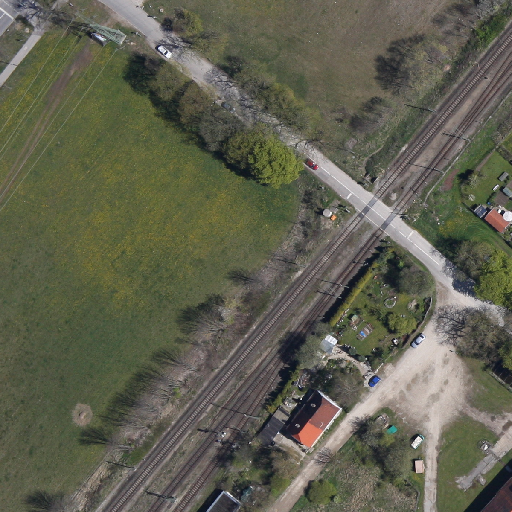
Referring expression: vehicle in the parking area